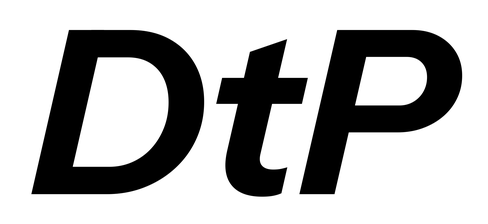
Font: InstrumentSans-Italic_Bold_Italic